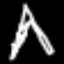
Label: The Eiffel Tower